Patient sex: F
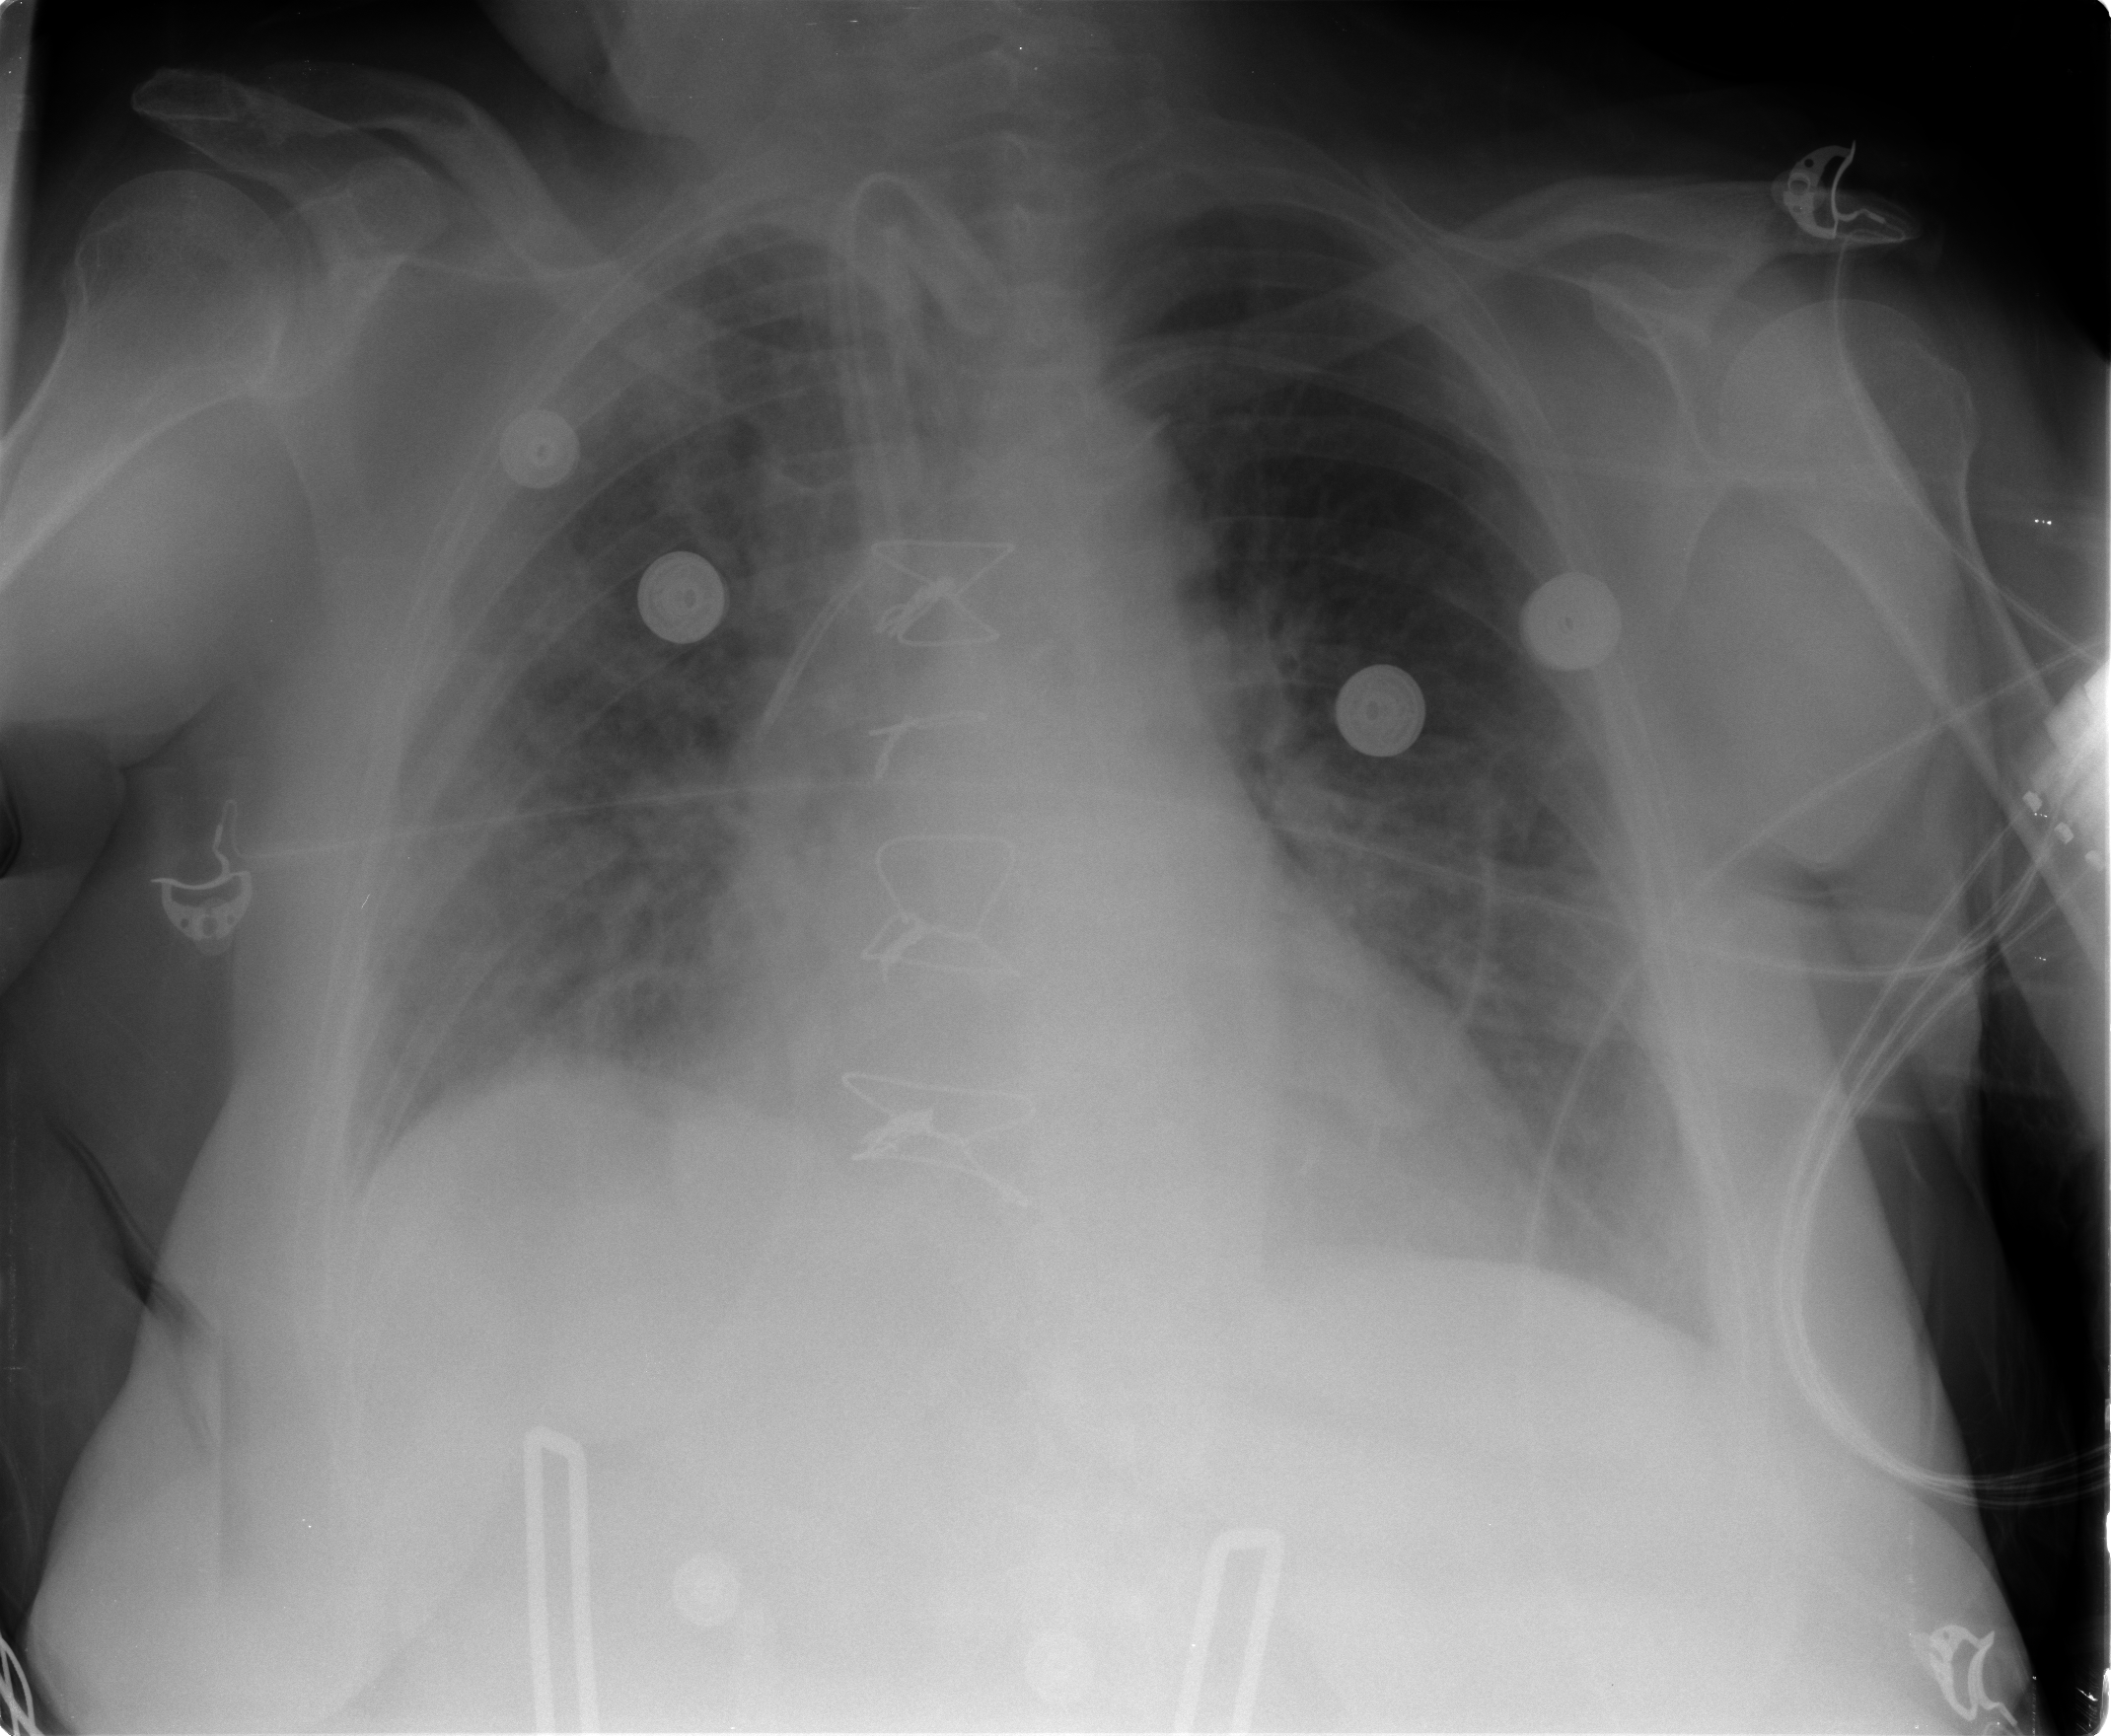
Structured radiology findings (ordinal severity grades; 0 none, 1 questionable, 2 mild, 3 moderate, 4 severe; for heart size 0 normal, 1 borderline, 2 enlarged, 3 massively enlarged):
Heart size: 2
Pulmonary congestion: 1
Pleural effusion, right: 1
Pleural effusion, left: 1
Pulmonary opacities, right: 3
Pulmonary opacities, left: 3
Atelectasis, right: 3
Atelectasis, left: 3